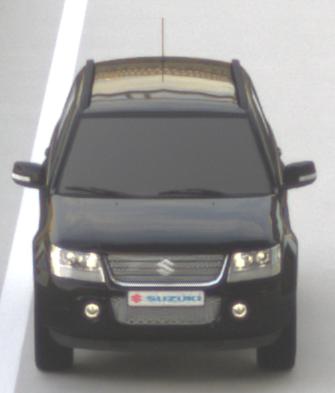
Make: Suzuki
Model: Grand Vitara
Detailed model: Gen. 1 JT
Model produced from: 2009
Model produced until: 2012
Doors: 5
Color: black
Road condition: dry road
Daytime: sunrise or sunset
Contrast: medium contrast